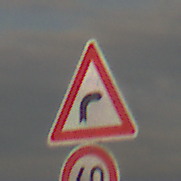
Verkehrszeichen: KurveRechts
Zusatzzeichen unten: Geschwindigkeit60
Umgebung: Outdoor, RoadRail
Tageszeit: SunriseSunset
Wetter: PartlyCloudy
Licht: Natural
Jahreszeit: NotSpecified
Kontrast: LowContrast